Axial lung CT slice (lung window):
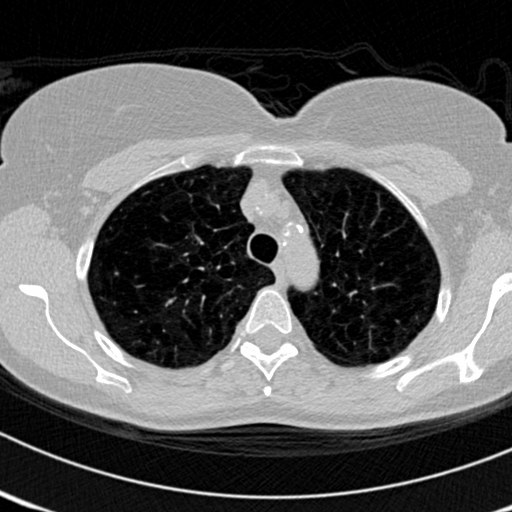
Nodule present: no